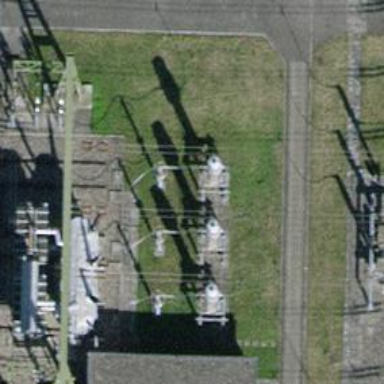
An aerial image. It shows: Insulator used in power systems.